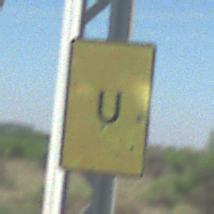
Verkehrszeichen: AnkuendigungOderFortsetzungUmleitungOhnePfeilsymbol
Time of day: MorningAfternoon
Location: Outdoor (Special)
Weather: Clear
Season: NotSpecified
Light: Natural